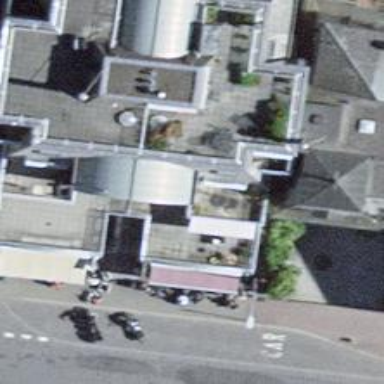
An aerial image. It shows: Café.